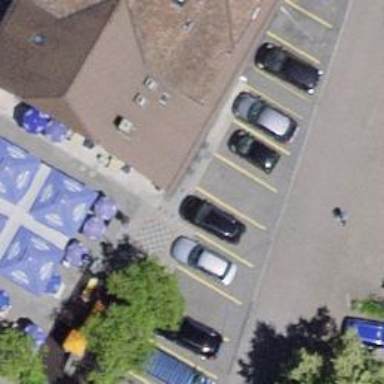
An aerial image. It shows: Restaurant.